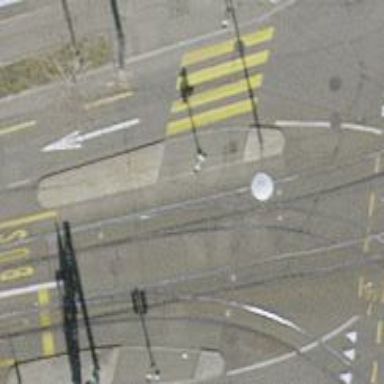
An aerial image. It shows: Kerb barrier.